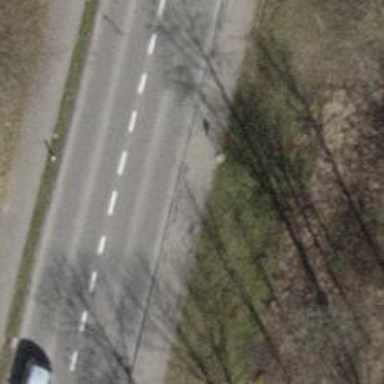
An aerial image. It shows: Asphalt path with sidewalk.